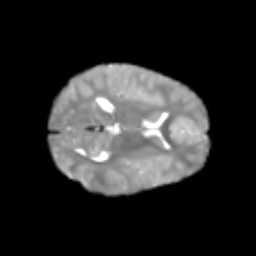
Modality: T2w
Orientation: axial
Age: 6
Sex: male
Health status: healthy